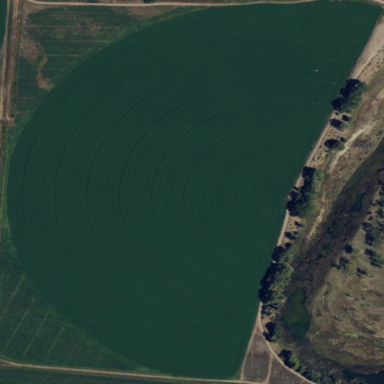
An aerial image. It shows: Farmland with pivot irrigation system.